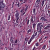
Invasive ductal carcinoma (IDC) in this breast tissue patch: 1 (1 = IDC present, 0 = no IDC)